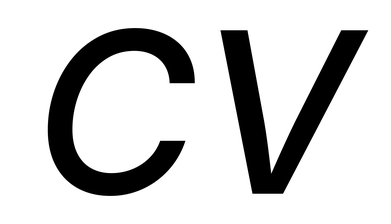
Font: Inter-Italic_Medium_Italic